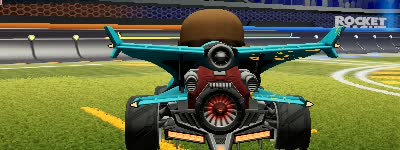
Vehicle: aftershock